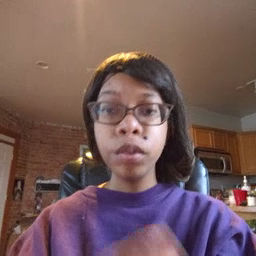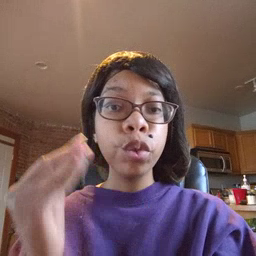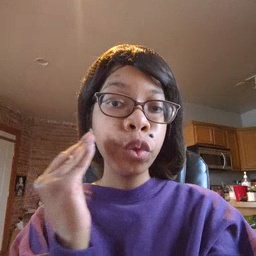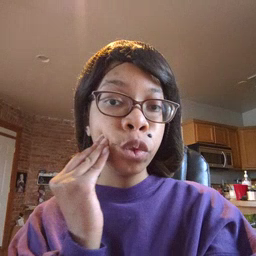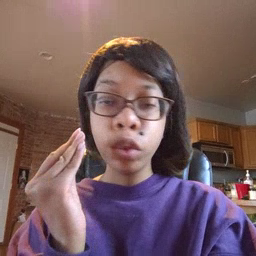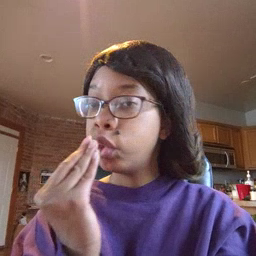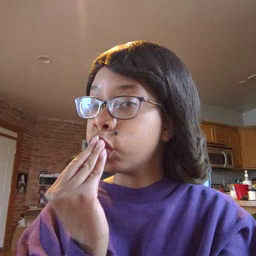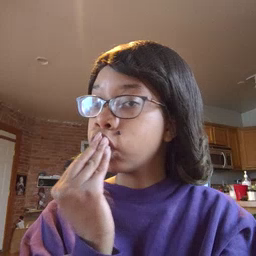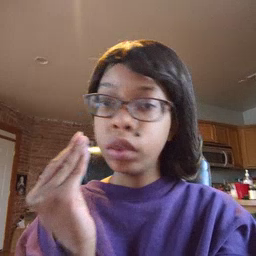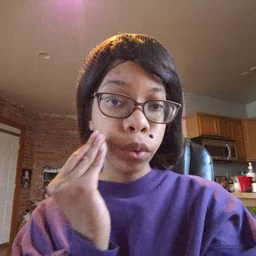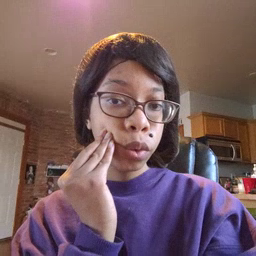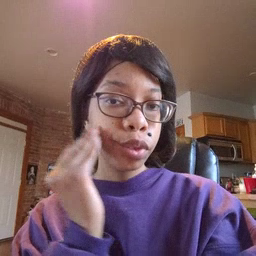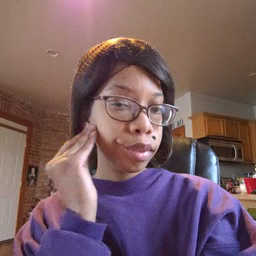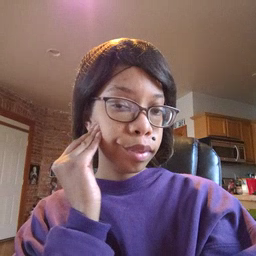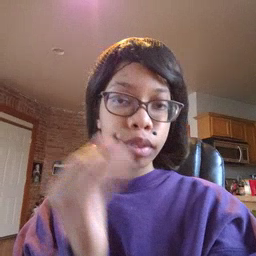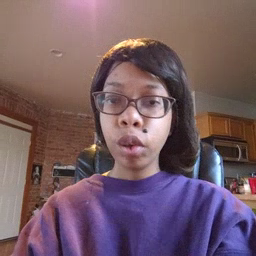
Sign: kiss